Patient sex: M
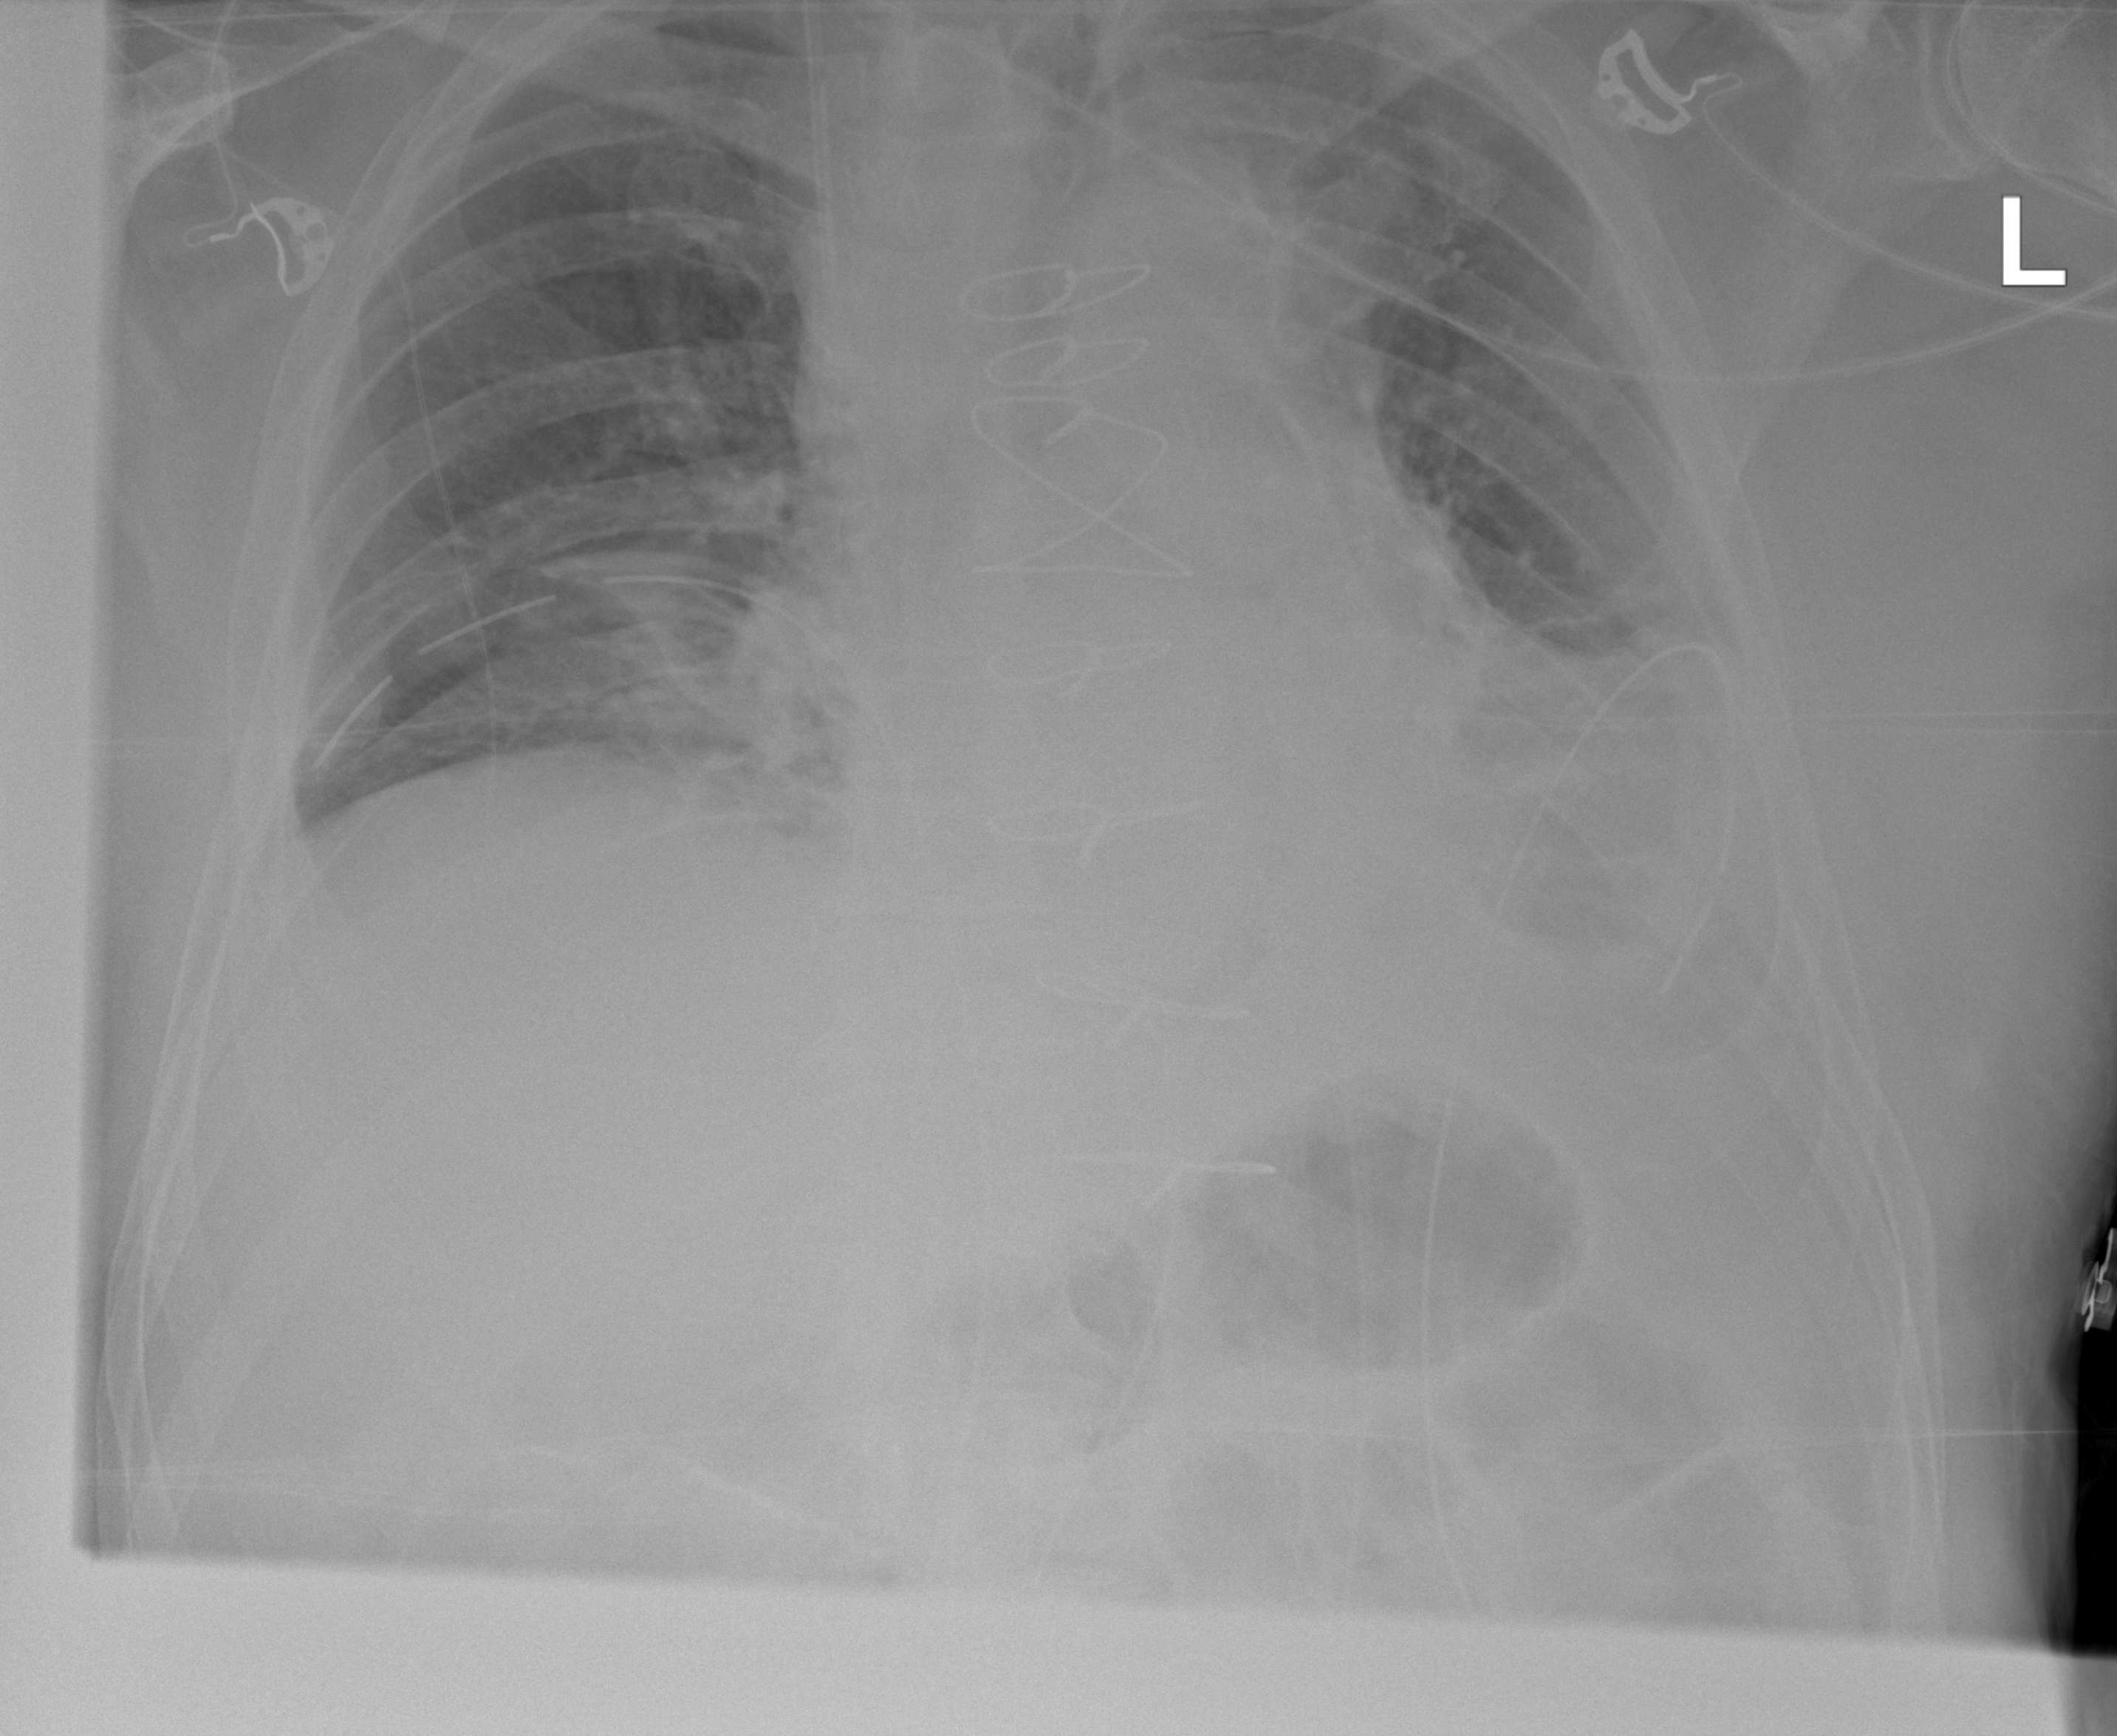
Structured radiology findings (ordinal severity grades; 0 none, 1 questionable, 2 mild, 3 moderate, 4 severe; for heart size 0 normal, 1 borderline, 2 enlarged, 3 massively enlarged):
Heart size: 2
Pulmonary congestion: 2
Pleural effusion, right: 2
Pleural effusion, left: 3
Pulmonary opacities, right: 2
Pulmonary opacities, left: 2
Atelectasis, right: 3
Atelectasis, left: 3